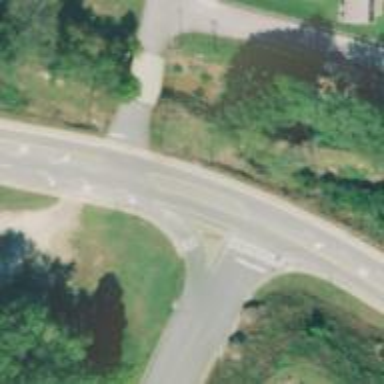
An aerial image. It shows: Footway located on traffic island.